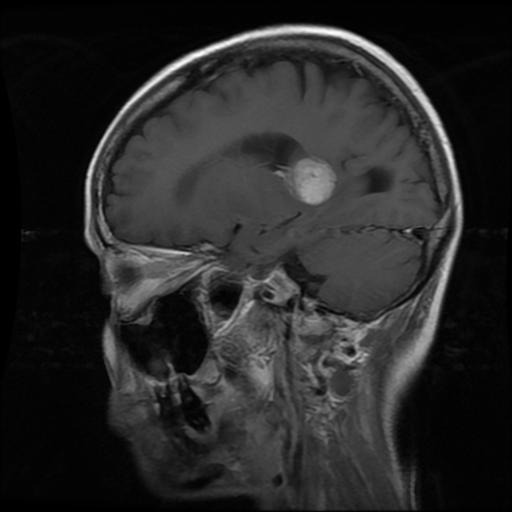
Label: meningioma